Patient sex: M
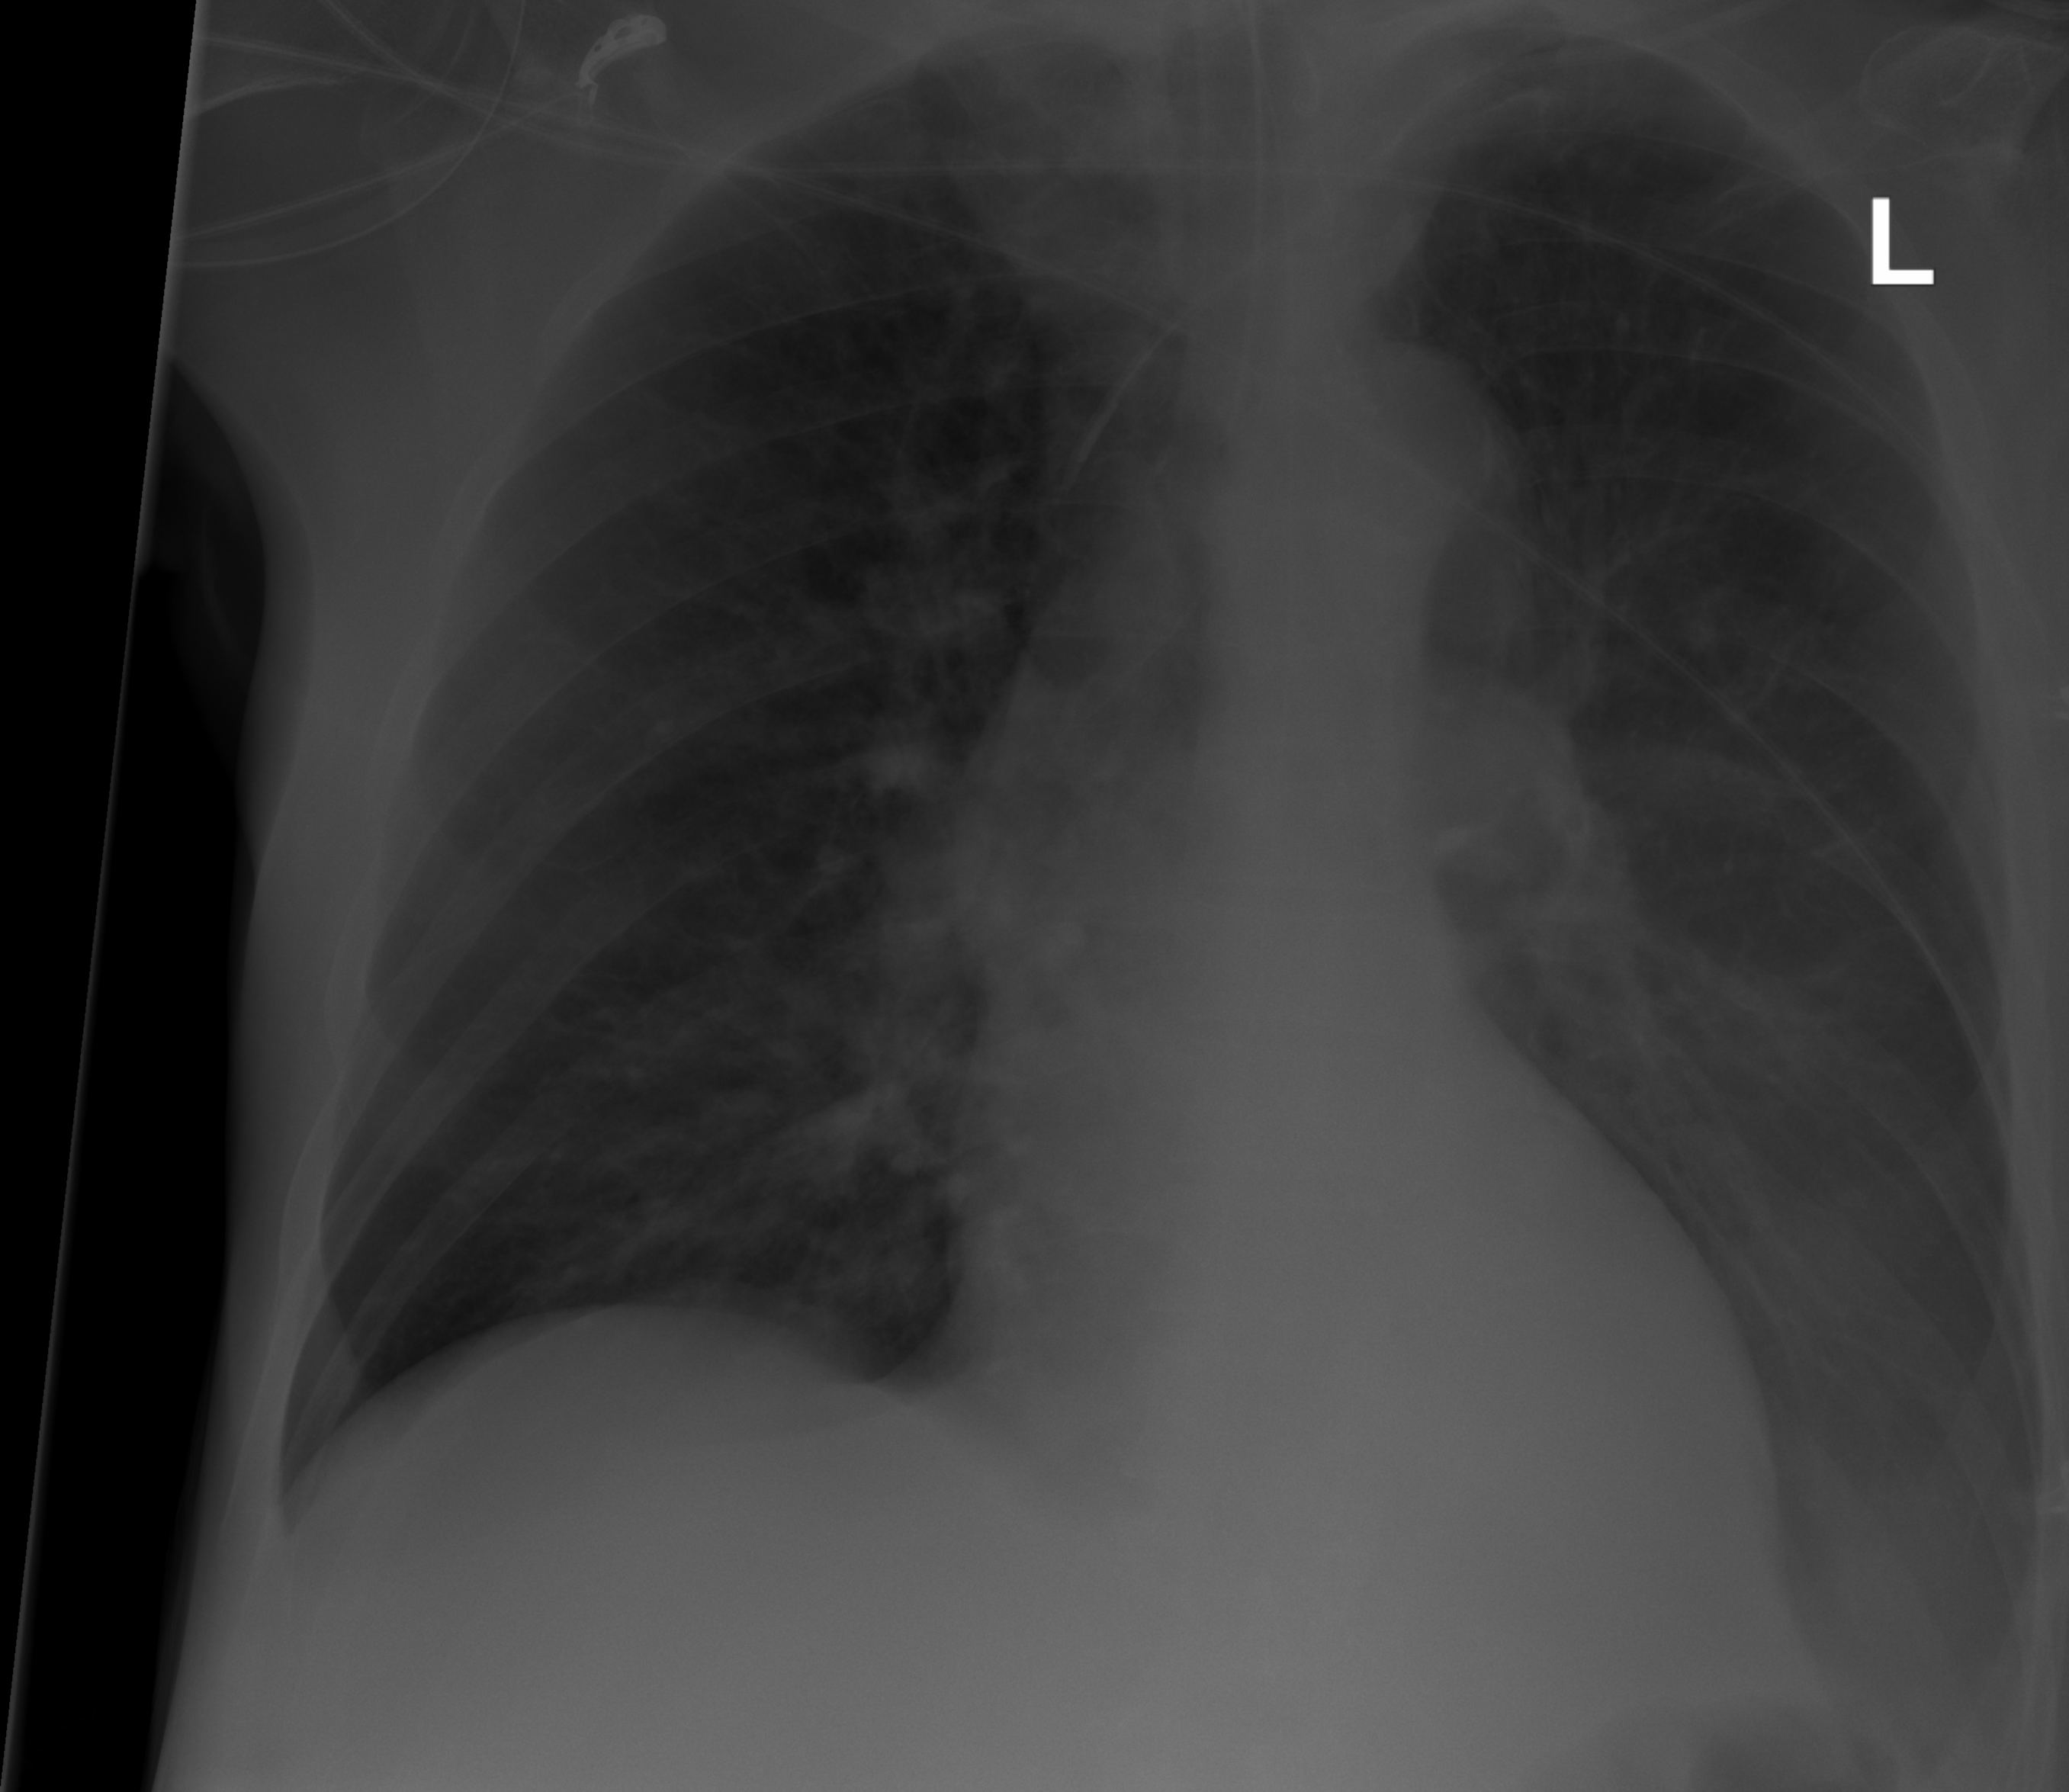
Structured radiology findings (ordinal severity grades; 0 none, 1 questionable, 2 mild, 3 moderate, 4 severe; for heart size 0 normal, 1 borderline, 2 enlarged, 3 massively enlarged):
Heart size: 0
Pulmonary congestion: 0
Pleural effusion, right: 0
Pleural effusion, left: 2
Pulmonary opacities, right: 2
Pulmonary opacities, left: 2
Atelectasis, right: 0
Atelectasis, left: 2